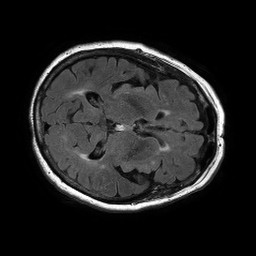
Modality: FLAIR
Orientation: axial
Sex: female
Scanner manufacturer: philips
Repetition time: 11 s
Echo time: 0.125 s